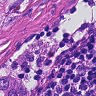
Metastatic tissue present: yes